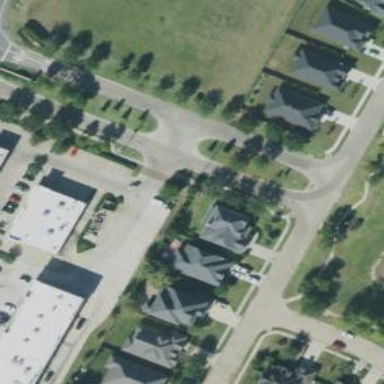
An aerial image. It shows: Residential road.